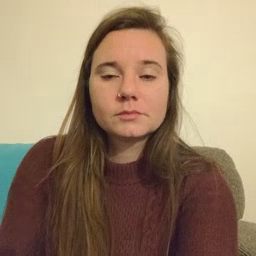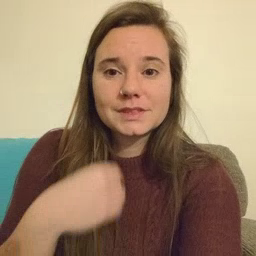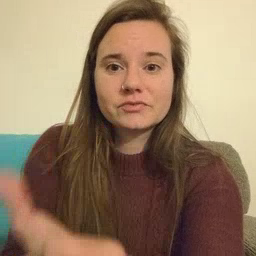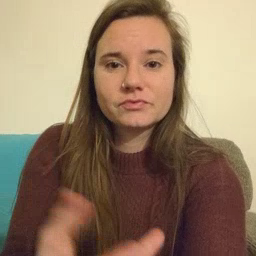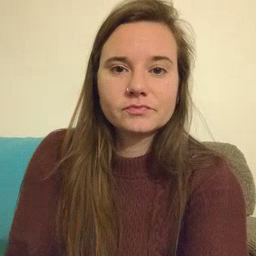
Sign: give